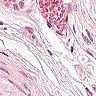
Metastatic tissue present: no